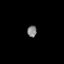
Tissue: prostate
Cell type: Fibroblasts
Senescence score: 0.7629
Nuclear area (px): 105
Mean DAPI intensity: 131.19